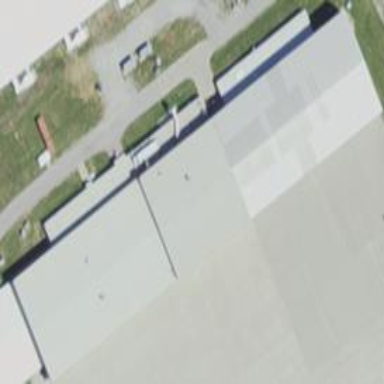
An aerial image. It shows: Hangar.